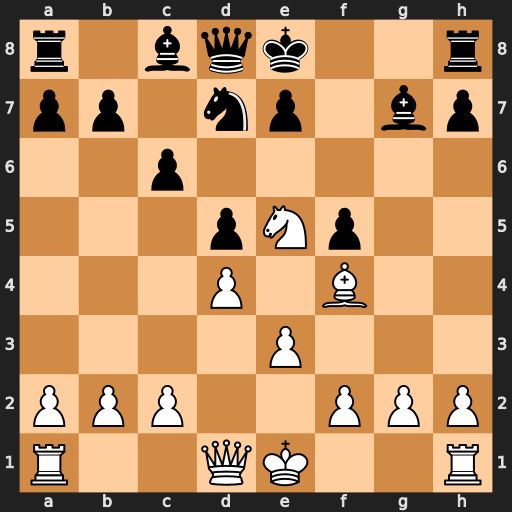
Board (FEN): r1bqk2r/pp1np1bp/2p5/3pNp2/3P1B2/4P3/PPP2PPP/R2QK2R
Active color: w
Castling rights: KQkq
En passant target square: -
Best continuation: Qh5+ Kf8 Qf7#